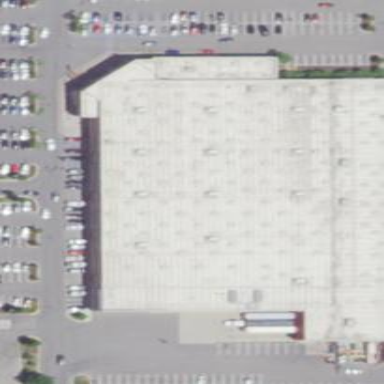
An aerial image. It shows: Commercial building housing wholesale shop.